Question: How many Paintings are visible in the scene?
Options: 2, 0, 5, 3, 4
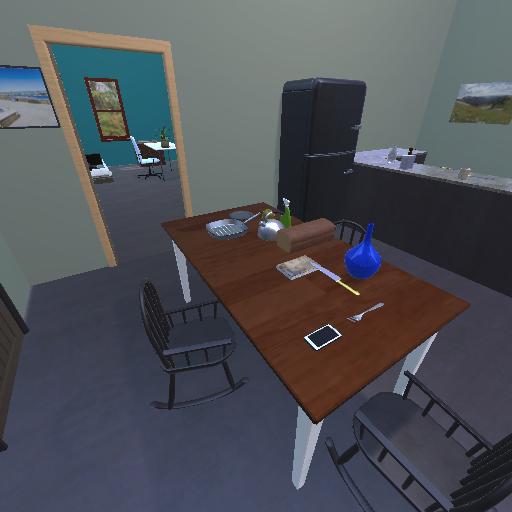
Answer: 2